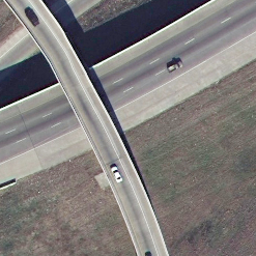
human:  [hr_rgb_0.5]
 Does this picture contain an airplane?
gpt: no

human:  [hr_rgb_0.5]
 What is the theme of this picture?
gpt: overpass

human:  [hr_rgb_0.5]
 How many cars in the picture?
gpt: three

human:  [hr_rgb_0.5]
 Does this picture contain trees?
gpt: yes